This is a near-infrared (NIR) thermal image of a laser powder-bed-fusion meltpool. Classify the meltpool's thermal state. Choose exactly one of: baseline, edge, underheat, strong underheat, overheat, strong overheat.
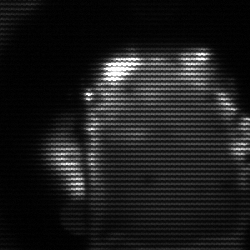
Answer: baseline